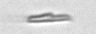
Label: fiber